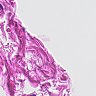
Metastatic tissue present: no